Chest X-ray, PA view. Patient: 4 years old, sex F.
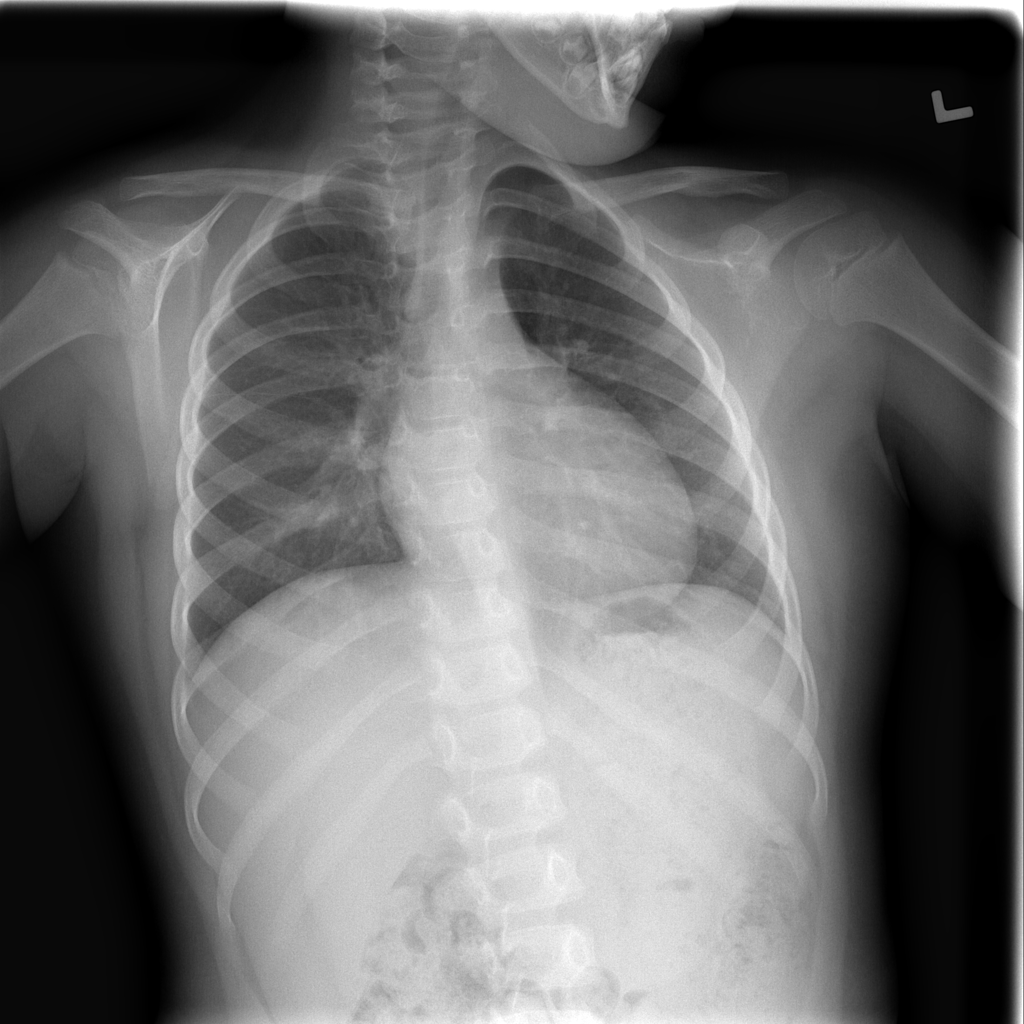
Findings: No Finding